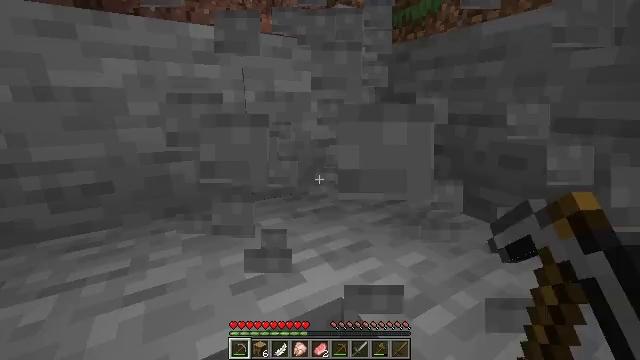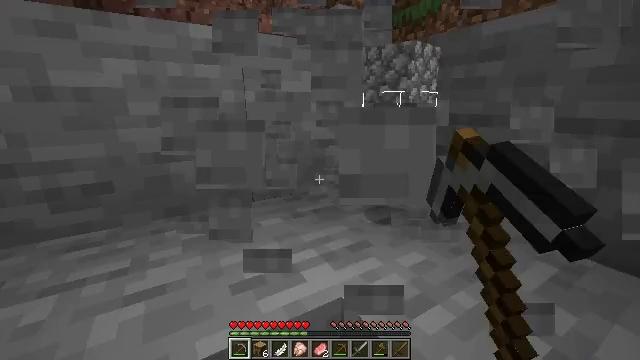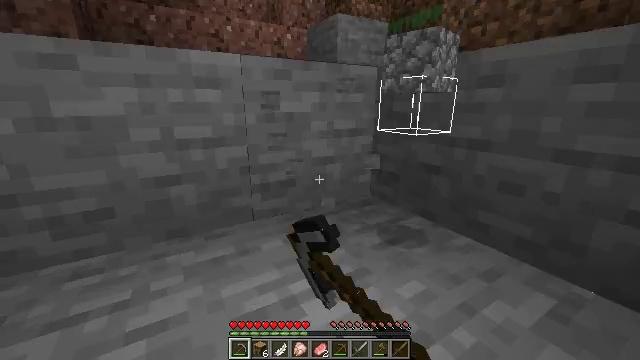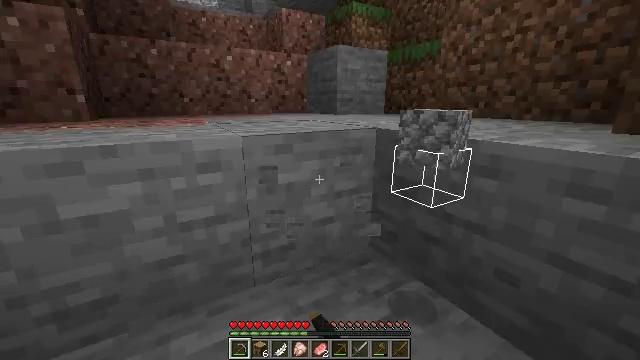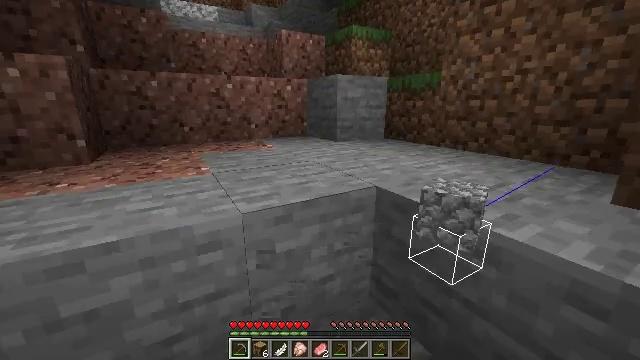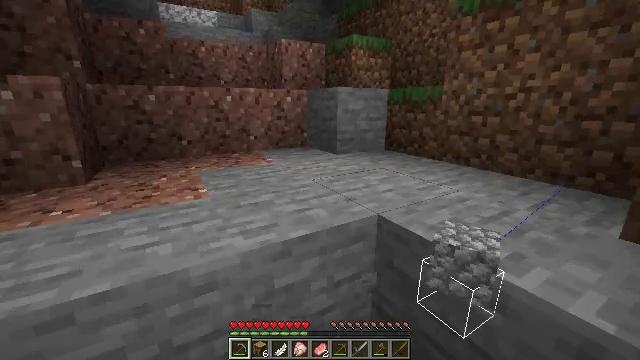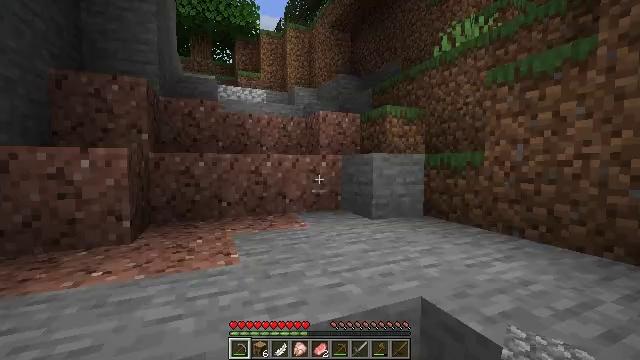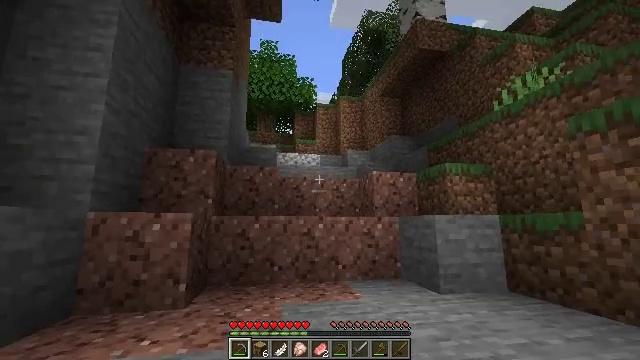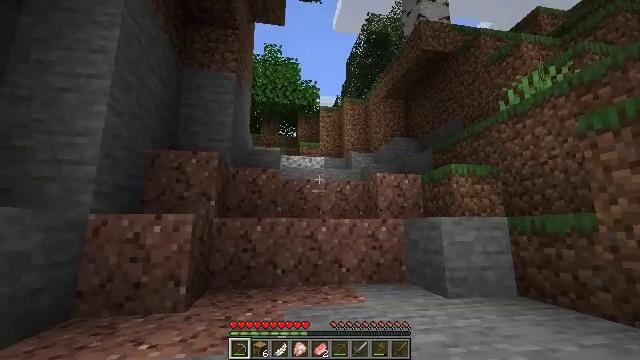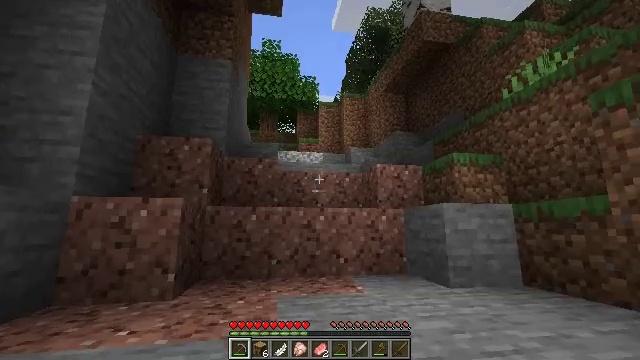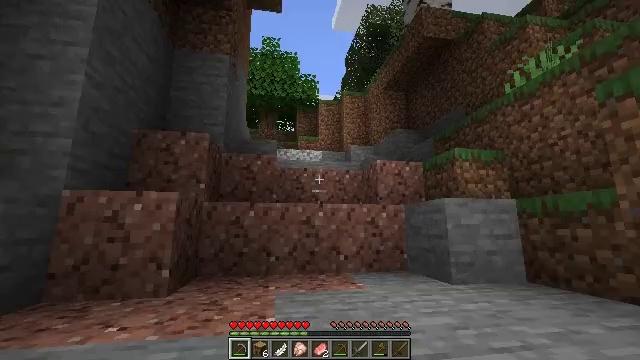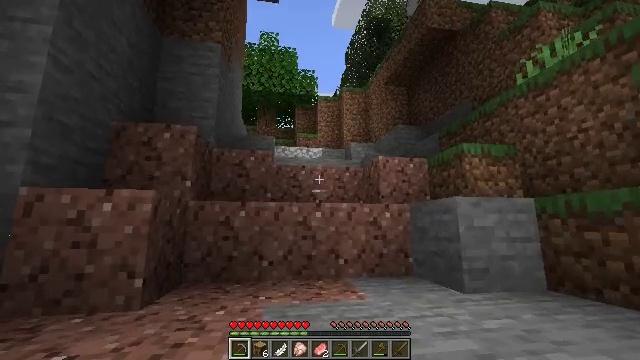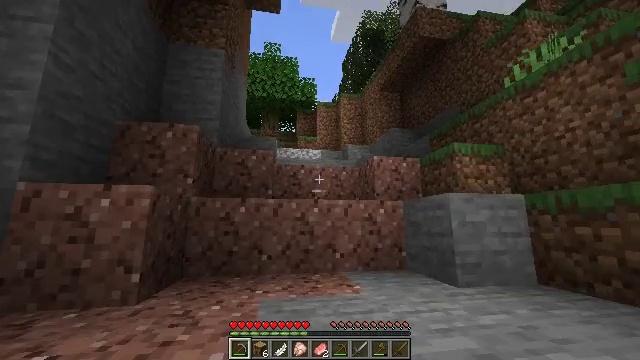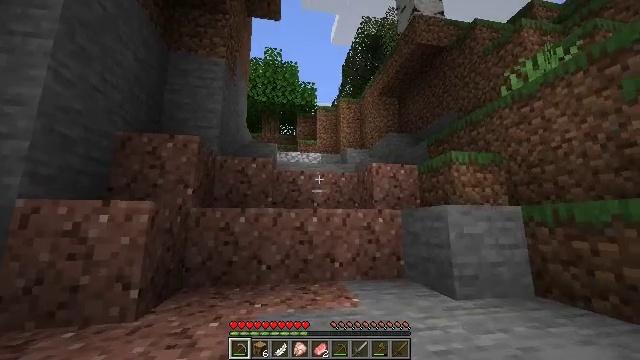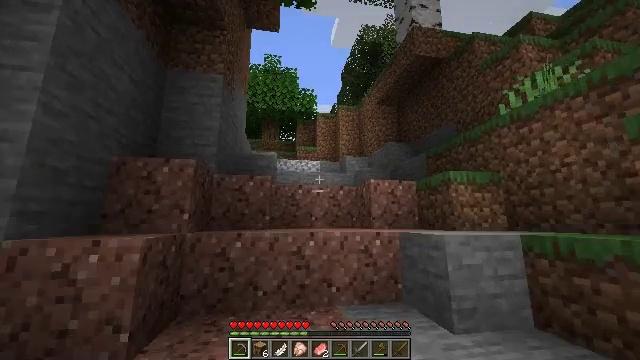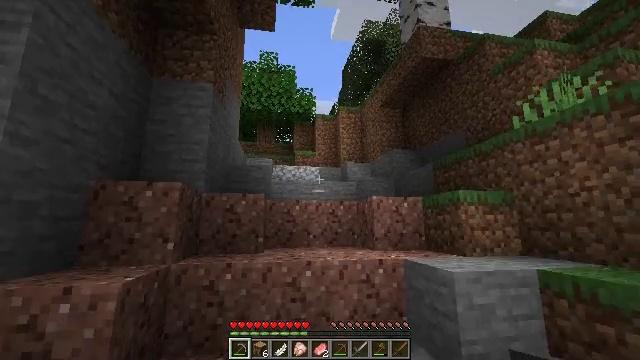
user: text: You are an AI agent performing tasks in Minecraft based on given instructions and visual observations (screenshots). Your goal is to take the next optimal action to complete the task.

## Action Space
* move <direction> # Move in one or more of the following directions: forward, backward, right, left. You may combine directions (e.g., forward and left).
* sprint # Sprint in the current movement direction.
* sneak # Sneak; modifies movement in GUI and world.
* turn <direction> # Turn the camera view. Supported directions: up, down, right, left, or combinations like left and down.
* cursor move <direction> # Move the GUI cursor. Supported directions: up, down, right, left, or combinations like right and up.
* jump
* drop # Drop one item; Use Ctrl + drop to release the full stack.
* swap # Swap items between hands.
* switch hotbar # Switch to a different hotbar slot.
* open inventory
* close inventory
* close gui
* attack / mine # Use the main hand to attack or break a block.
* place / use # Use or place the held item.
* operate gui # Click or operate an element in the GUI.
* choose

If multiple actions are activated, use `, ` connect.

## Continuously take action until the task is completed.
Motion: motion action
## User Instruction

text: Remove oak leaves from branches.
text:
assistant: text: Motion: attack / mine
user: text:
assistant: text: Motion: move forward, attack / mine, jump
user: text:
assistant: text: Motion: move forward, attack / mine, jump
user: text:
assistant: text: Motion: move forward, jump
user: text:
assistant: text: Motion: move forward, jump
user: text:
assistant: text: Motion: move forward, turn left and up
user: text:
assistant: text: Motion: move forward, turn left and up
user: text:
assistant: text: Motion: move forward
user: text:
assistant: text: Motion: move forward
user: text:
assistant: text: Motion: move forward
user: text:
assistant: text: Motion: move forward, sprint
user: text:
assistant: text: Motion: move forward, sprint
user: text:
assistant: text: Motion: move forward, sprint, jump
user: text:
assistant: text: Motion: move forward, sprint, jump
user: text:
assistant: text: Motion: move forward, sprint, jump
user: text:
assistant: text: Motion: move forward, sprint, jump
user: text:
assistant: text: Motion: move forward, sprint
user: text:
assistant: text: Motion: move forward, sprint
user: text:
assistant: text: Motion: move forward, sprint, turn left
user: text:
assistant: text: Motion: move forward, sprint, turn left
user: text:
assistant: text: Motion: move forward, sprint
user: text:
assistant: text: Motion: move forward, sprint
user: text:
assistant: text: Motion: move forward, sprint
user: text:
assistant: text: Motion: move forward, sprint, jump
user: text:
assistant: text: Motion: move forward, sprint, jump
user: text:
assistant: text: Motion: move forward, sprint, jump
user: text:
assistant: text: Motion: move forward, sprint, jump
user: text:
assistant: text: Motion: move forward, sprint
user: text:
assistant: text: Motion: move forward, sprint
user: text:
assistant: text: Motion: move forward, sprint, turn left and down